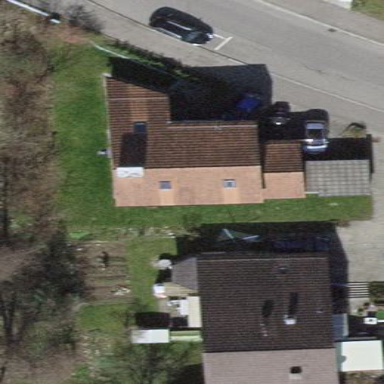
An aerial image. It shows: Detached building with tiled roof.